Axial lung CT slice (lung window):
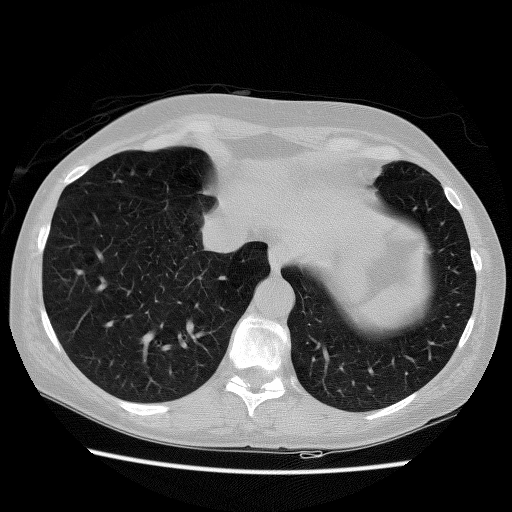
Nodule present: no